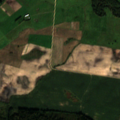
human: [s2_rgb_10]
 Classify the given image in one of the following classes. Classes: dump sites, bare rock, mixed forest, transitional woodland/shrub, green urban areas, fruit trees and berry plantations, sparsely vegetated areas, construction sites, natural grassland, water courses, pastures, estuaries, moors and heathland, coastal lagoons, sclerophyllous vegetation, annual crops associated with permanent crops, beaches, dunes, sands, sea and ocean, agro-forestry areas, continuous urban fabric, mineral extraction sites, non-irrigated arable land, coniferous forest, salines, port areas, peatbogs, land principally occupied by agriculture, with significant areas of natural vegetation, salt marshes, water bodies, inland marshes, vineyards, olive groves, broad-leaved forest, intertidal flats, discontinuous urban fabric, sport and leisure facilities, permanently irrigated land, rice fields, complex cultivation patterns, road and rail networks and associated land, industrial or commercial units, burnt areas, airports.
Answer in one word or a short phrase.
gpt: non-irrigated arable land, pastures, broad-leaved forest, mixed forest